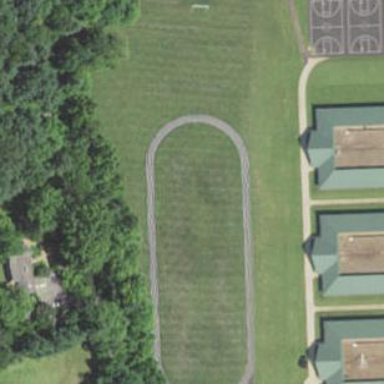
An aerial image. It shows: Track in leisure land.